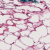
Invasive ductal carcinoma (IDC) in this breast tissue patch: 0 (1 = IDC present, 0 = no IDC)